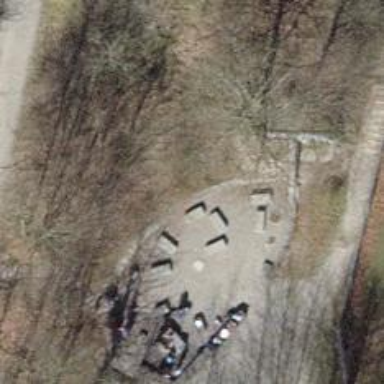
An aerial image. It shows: Bench for seating.